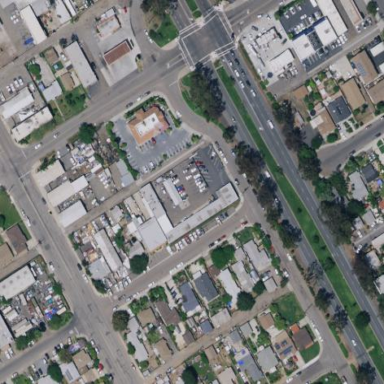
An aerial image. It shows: Car repair shop.